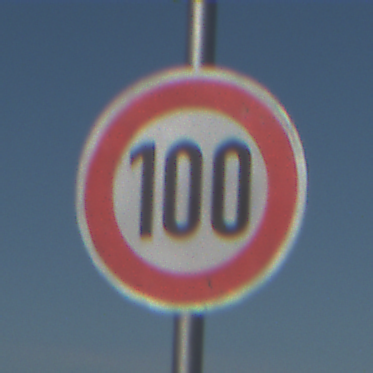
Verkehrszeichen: Geschwindigkeit100
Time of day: MorningAfternoon
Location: Outdoor (Nature)
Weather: Clear
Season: Autumn
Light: Natural